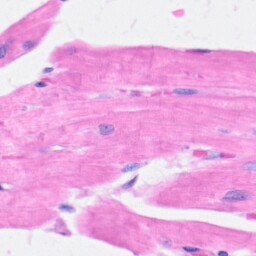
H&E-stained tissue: Heart